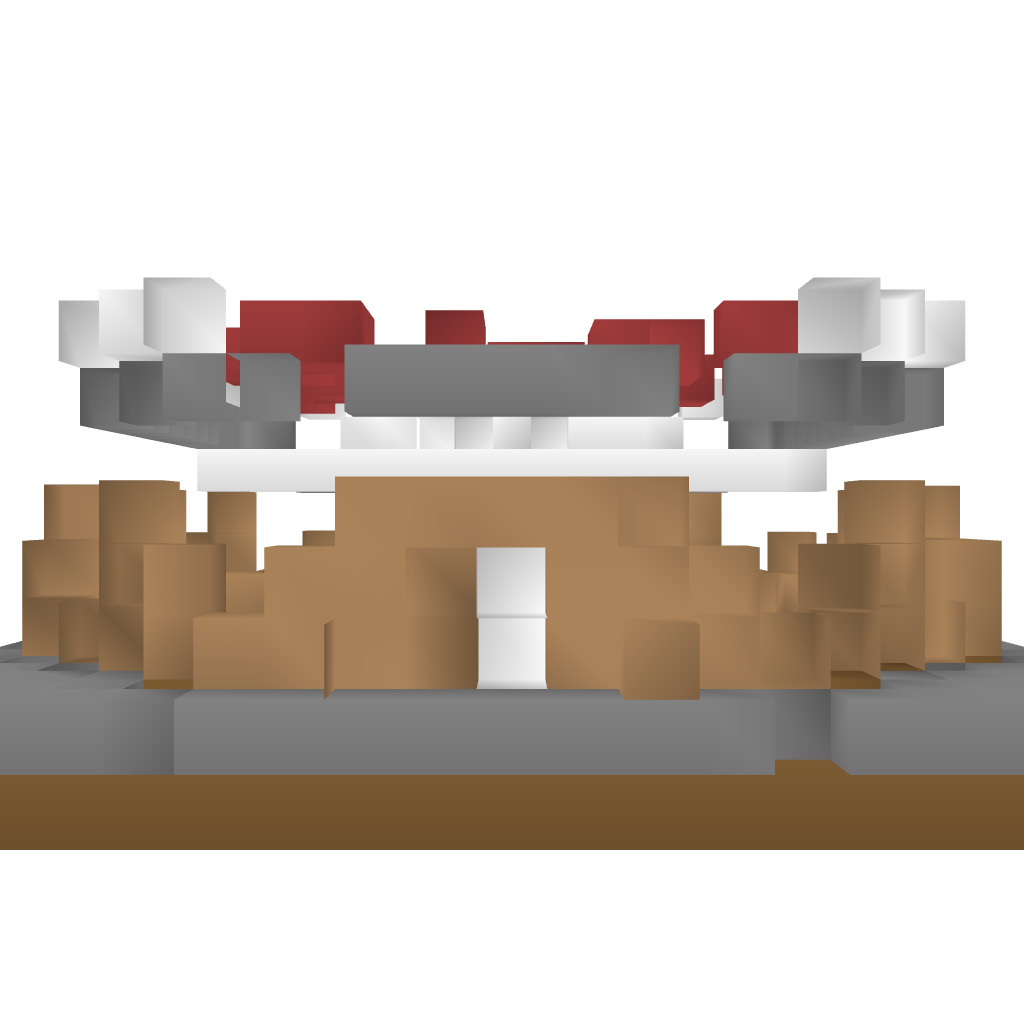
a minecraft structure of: Cake Shop bad low quality